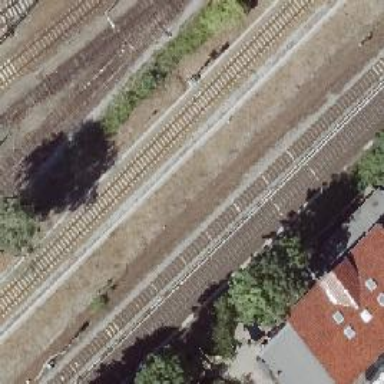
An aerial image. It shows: Railway milestone.